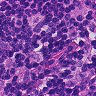
Metastatic tissue present: no